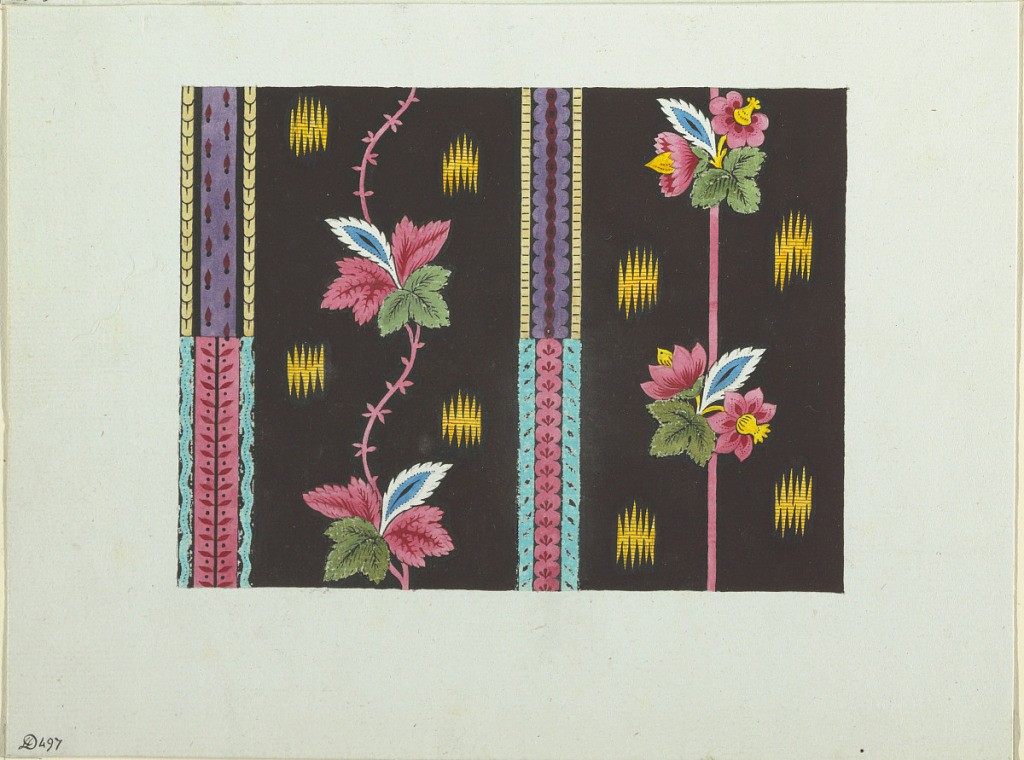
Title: Floral design for printed textiles
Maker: Louis-Albert DuBois, Swiss, 1752–1818
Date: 1800–1818
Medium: Brush and gouache, graphite on blue wove paper
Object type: Drawing
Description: Two panels of multi-colored flowers with pink stems on dark brown ground. A yellow feather motif flanks floral arrangement. Patterned stripes of purple and pink, bordered with yellow and turquoise separate panels.